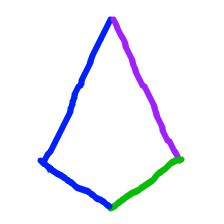
Shape: kite